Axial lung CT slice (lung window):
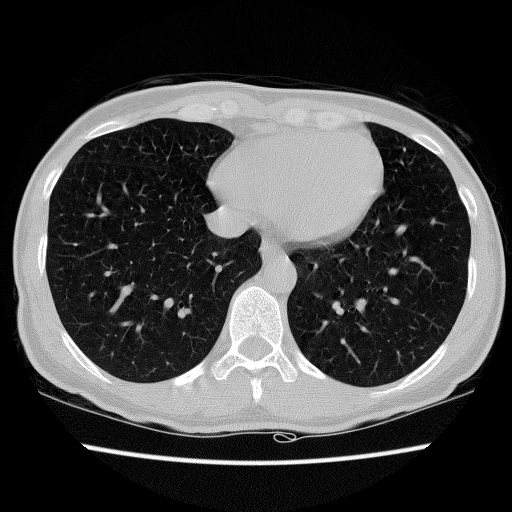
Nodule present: no